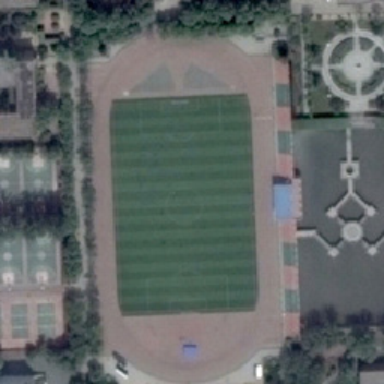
There is a huge soccer field in the center of the area .